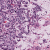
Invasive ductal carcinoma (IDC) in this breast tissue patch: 1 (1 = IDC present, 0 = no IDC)